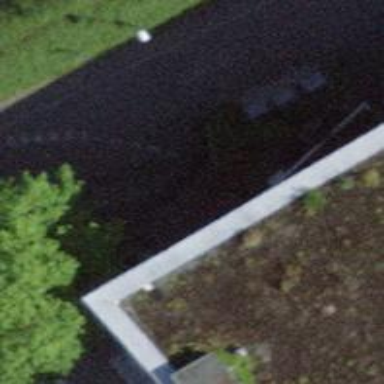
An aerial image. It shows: Parking entrance.